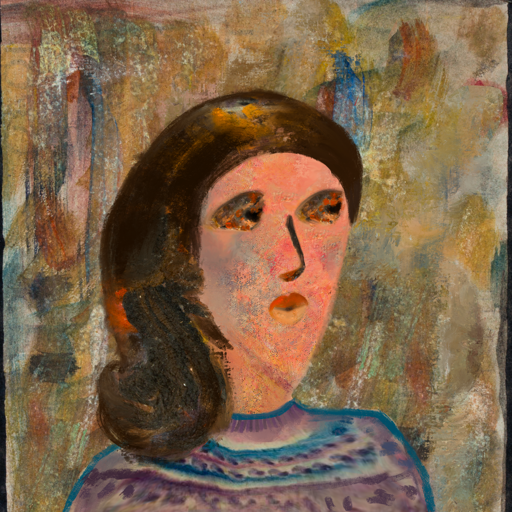
Background: Pipe, Head And Neck Side: Irani, Face Side: Gypsy_Queen, Bust: HillGirl, Hair Side: Gypsy_Queen, Head Accessory: Blank, Second Necklace: Blank, Necklace: Blank, Baby: Blank